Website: bh-photo
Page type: cross-sells
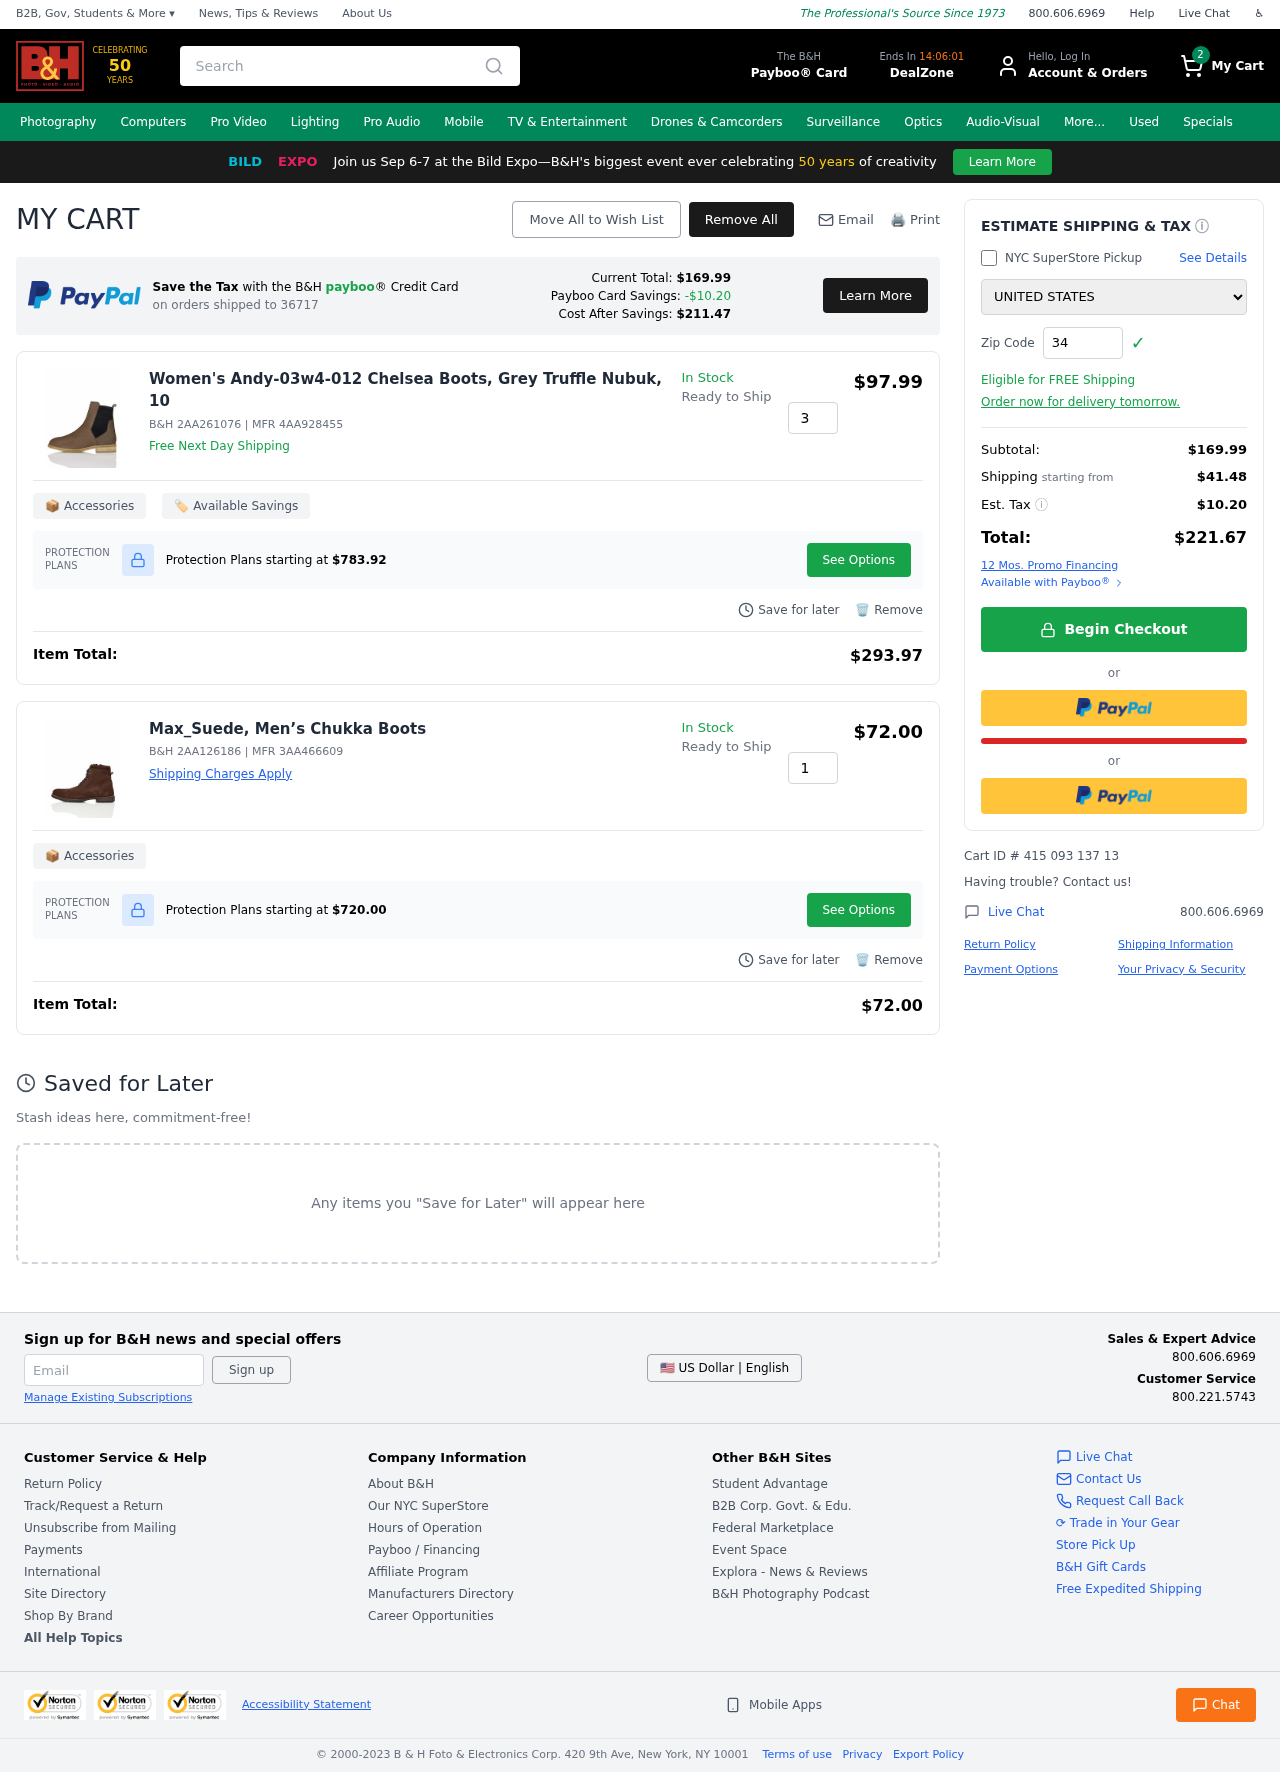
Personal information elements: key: PII_COUNTRY
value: United States
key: PII_POSTCODE
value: on orders shipped to 36717
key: PII_POSTCODE2
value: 34394
Product elements: key: PRODUCT1_NAME
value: Women's Andy-03w4-012 Chelsea Boots, Grey Truffle Nubuk, 10
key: PRODUCT1_PRICE
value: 97.99
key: PRODUCT1_QUANTITY
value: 3
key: PRODUCT2_NAME
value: Max_Suede, Men’s Chukka Boots
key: PRODUCT2_PRICE
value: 72
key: PRODUCT2_QUANTITY
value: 1
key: PRODUCT1_SKU
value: B&H 2AA261076
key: PRODUCT1_MFR
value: MFR 4AA928455
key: PRODUCT1_PROTECTION_PRICE
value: $783.92
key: PRODUCT1_ITEM_TOTAL
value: $293.97
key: PRODUCT2_SKU
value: B&H 2AA126186
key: PRODUCT2_MFR
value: MFR 3AA466609
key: PRODUCT2_PROTECTION_PRICE
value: $720.00
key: PRODUCT2_ITEM_TOTAL
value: $72.00
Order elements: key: ORDER_NUM_ITEMS
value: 2
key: PAYBOO_CURRENT_TOTAL
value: $169.99
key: ORDER_SUBTOTAL
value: $169.99
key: ORDER_SHIPPING_COST
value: $41.48
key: ORDER_TAX
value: $10.20
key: ORDER_TOTAL
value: $221.67
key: ORDER_ID
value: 415 093 137 13
Search elements: key: HEADER_SEARCH
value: Search
Other elements: key: PAYBOO_SAVINGS
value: -$10.20
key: PAYBOO_COST_AFTER_SAVINGS
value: $211.47